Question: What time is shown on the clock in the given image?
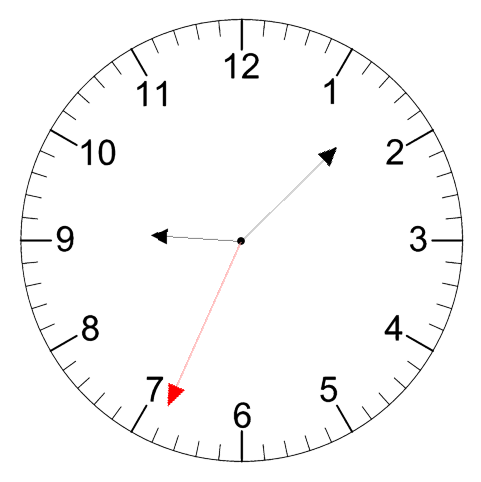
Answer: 09:07:34